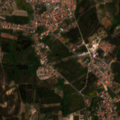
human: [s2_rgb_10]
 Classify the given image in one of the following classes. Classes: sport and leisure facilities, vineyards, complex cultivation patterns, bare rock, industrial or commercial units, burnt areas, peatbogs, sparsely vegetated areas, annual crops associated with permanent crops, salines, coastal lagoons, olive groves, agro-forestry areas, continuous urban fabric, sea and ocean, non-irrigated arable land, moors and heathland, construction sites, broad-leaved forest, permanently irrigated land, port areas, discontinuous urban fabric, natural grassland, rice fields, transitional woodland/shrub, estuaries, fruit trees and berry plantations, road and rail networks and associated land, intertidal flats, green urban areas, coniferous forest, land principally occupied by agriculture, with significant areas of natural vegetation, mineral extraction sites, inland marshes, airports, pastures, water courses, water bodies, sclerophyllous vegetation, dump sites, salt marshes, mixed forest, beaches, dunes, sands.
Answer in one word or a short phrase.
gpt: continuous urban fabric, discontinuous urban fabric, olive groves, complex cultivation patterns, transitional woodland/shrub